Interaction volume radius: 5 \u00c5
Interaction volume height: 20 \u00c5
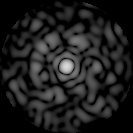
Disorder parameter: 0.7965